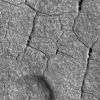
Atmospheric dust classification: not_dusty